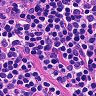
Metastatic tissue present: no